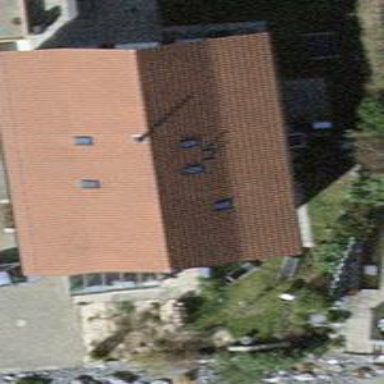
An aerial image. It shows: White house with gabled roof made of roof tiles.